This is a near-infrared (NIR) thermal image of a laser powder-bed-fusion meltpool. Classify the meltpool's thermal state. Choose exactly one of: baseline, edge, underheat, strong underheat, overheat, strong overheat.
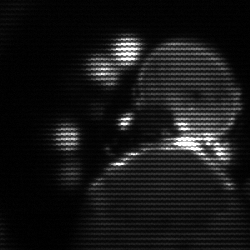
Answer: edge